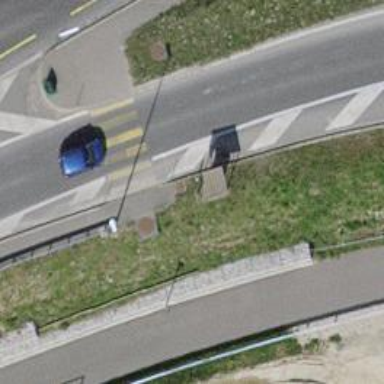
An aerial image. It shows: Sidewalk along the footway.